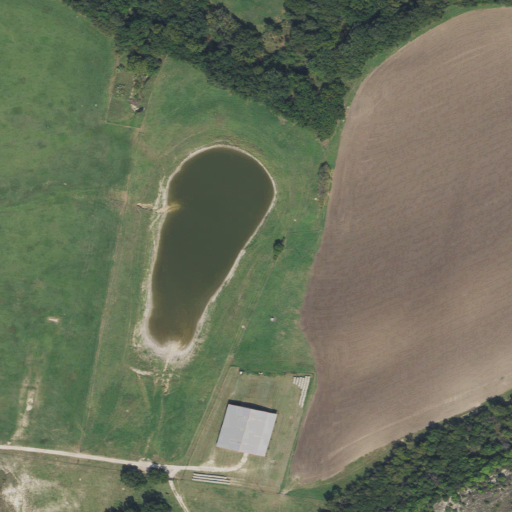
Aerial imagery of valley in Texas named Big Kid Hollow containing grassland, pasture, open water, deciduous forest, woody wetlands, herbaceous wetlands, and medium intensity development